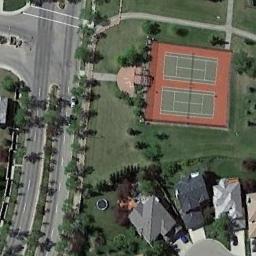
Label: tennis_court